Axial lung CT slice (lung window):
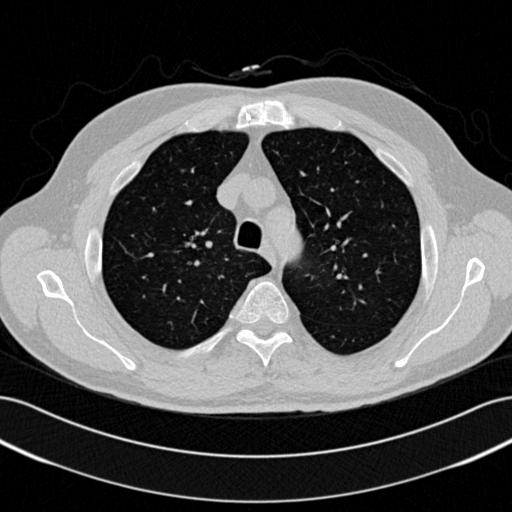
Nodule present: no